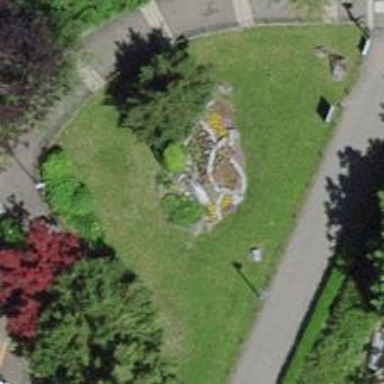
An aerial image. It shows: Memorial featuring statue.